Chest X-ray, PA view. Patient: 20 years old, sex M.
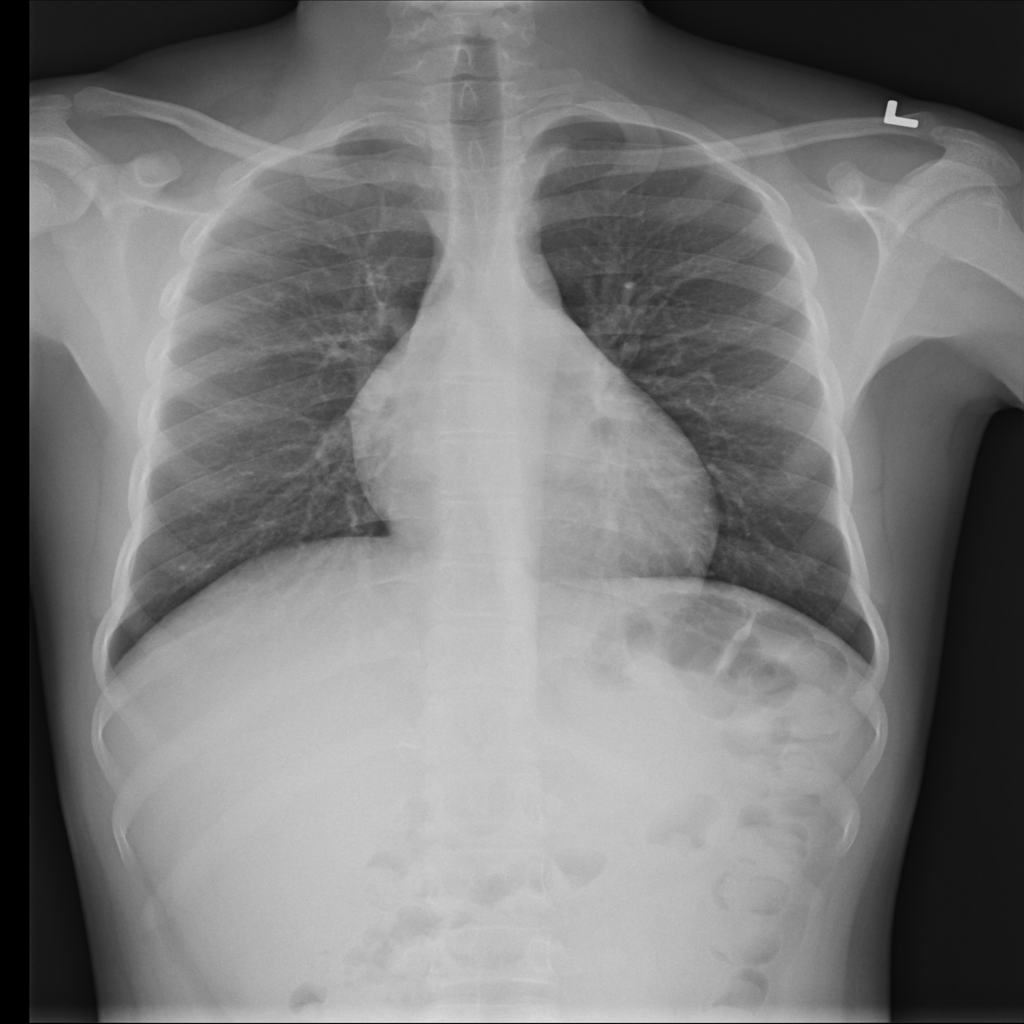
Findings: No Finding